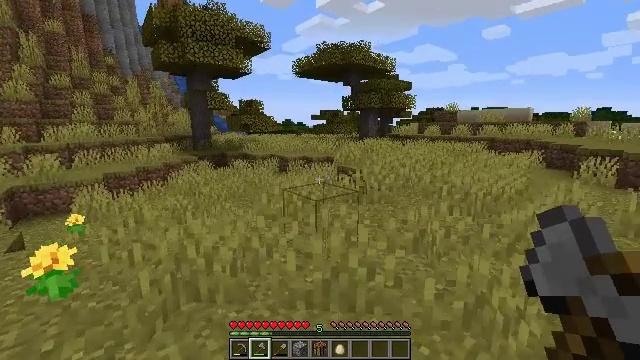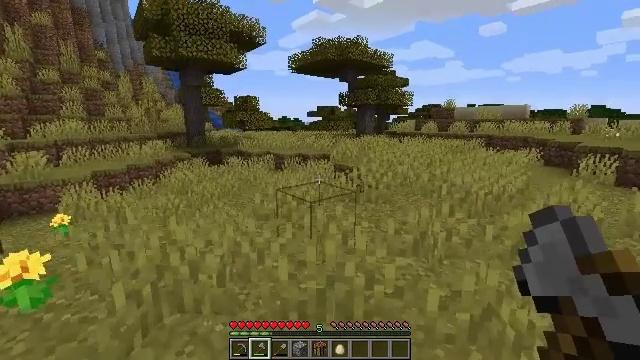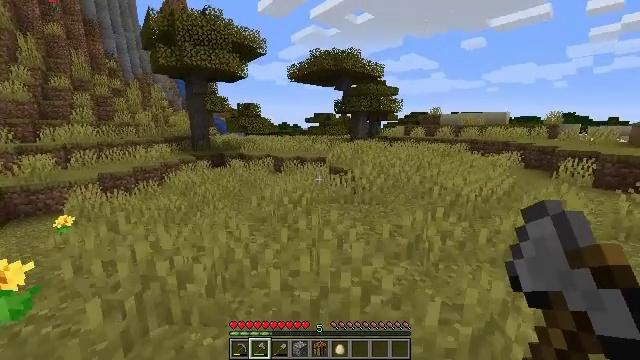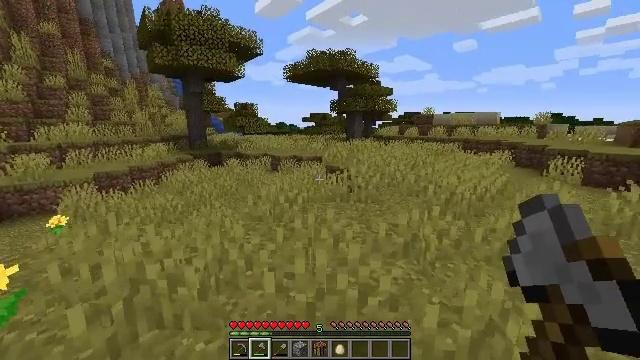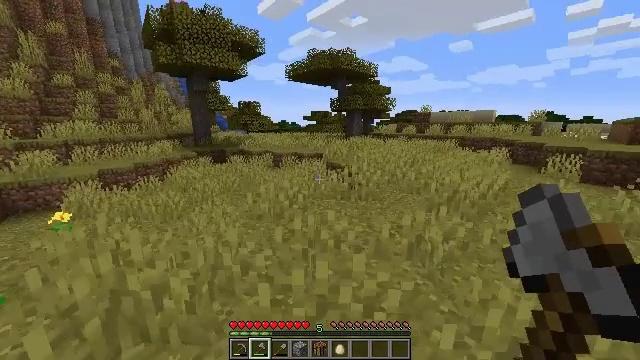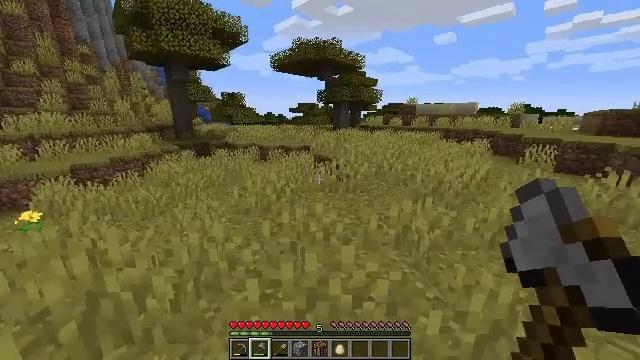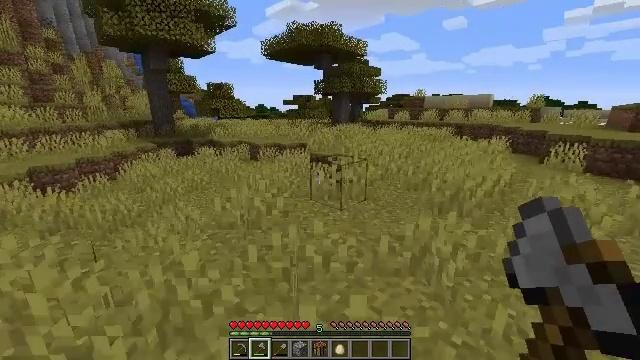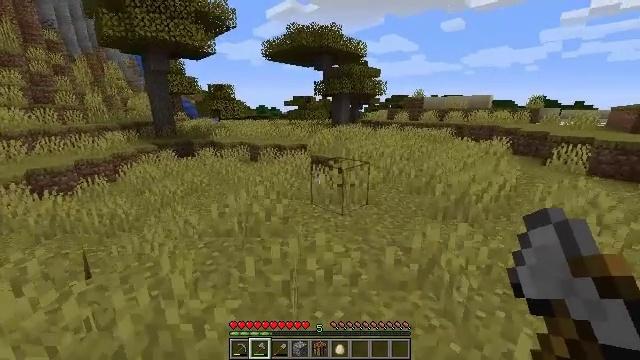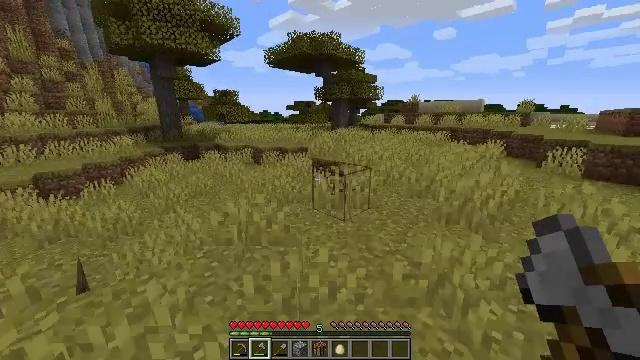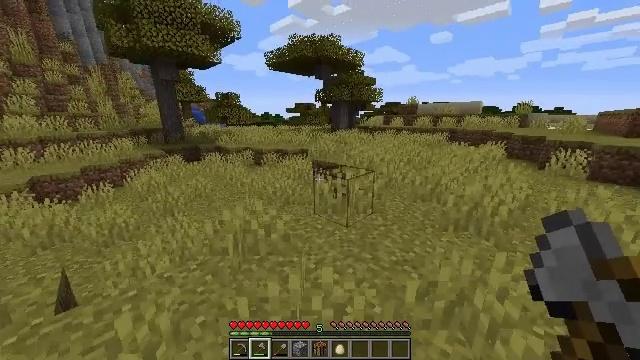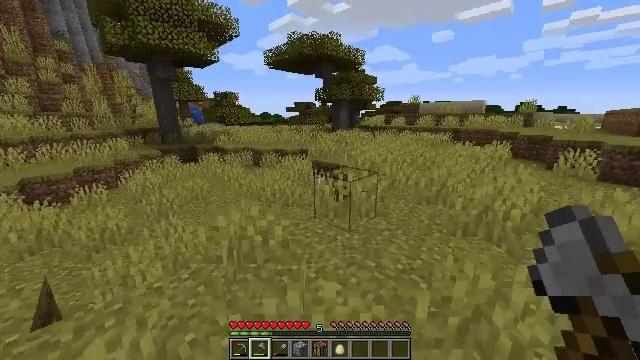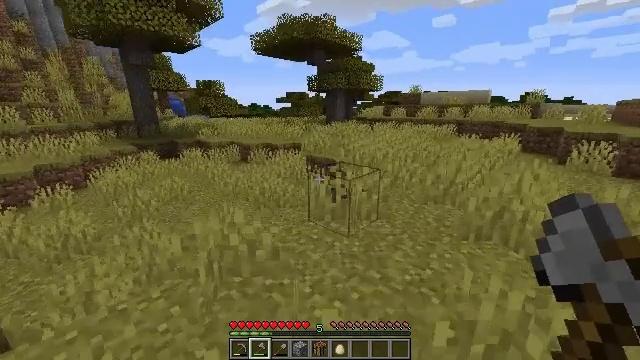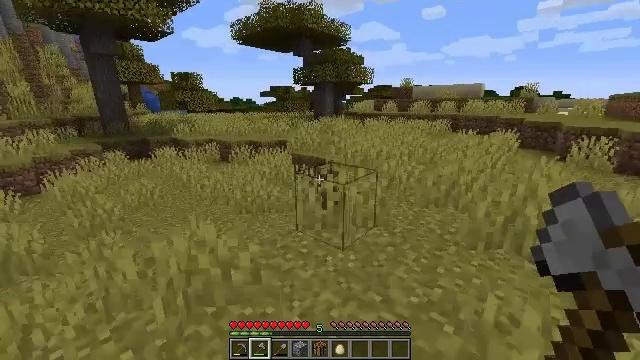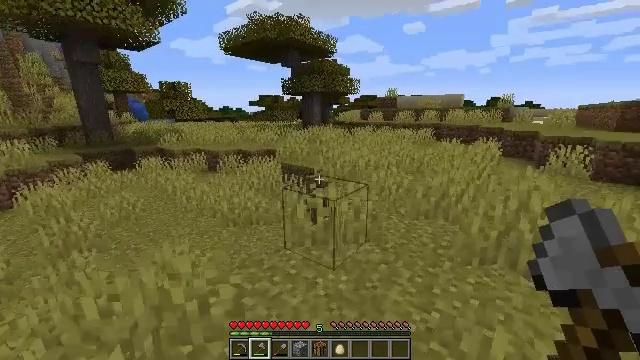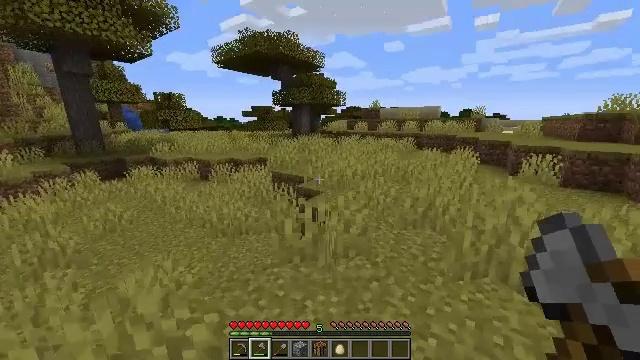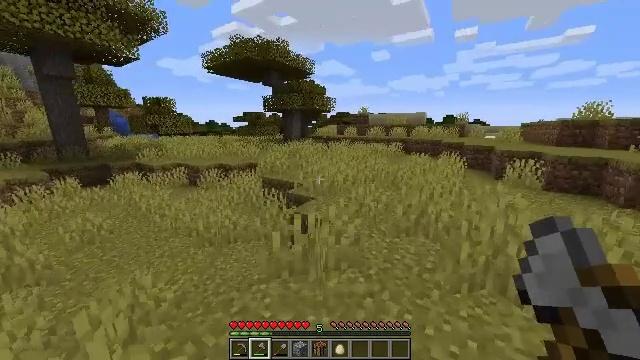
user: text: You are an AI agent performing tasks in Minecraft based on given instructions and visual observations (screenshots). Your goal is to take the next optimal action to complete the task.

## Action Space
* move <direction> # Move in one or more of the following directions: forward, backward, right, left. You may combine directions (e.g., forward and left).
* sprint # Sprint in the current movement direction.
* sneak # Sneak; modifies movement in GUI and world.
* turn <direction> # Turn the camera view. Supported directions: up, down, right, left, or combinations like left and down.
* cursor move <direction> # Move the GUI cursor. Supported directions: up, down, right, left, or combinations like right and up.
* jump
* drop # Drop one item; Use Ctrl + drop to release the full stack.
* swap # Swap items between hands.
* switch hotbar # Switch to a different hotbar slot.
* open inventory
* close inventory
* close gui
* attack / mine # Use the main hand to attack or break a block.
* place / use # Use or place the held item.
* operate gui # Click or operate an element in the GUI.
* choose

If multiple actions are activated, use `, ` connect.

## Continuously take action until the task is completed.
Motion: motion action
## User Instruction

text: Dig out coarse dirt.
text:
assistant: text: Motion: move forward
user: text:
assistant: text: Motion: move forward
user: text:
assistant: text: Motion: move forward
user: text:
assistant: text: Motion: turn down
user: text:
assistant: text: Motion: move forward, turn right and down
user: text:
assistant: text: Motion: move forward
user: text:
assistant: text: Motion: move forward
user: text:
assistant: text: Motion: move forward
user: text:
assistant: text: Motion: move forward
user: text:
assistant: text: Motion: move forward
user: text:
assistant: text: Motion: move forward, turn right and down
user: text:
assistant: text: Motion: move forward, turn right
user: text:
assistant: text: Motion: move forward, turn right and up
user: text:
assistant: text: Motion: move forward, turn right and up
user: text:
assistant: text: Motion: move forward, turn right
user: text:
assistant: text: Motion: move forward, turn right
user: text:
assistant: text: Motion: move forward, turn right and up
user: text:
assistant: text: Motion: move forward, turn right and up
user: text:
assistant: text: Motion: move forward, turn right and up
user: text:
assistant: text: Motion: move forward, turn right and up
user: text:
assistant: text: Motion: move forward
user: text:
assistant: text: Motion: move forward
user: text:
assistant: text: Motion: move forward
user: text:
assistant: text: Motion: move forward
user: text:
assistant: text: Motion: move forward
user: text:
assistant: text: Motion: move forward
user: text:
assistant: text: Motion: move forward, turn left
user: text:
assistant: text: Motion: move forward
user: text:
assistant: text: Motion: move forward
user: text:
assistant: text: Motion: move forward